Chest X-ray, AP view. Patient: 56 years old, sex F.
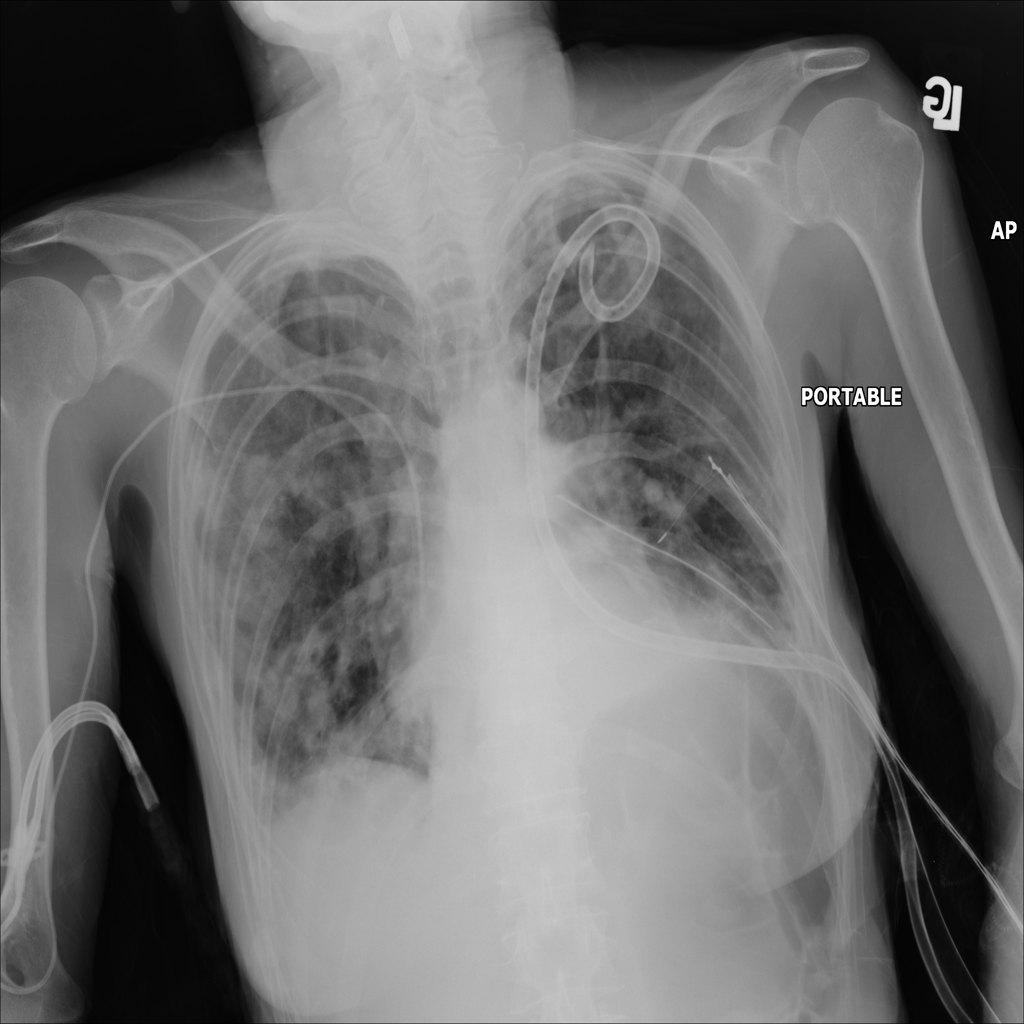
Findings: Nodule